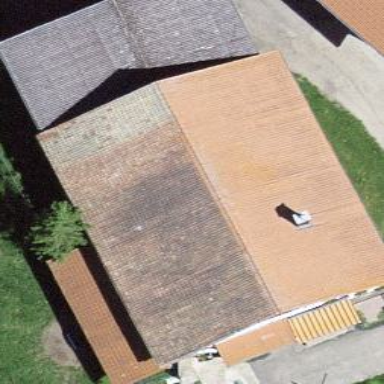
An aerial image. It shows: Farm building.